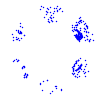
Particle: proton